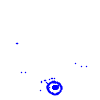
Particle: electron